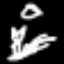
Label: square